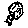
Label: moon